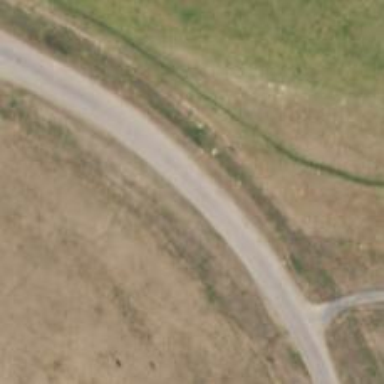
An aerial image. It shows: Tertiary road.